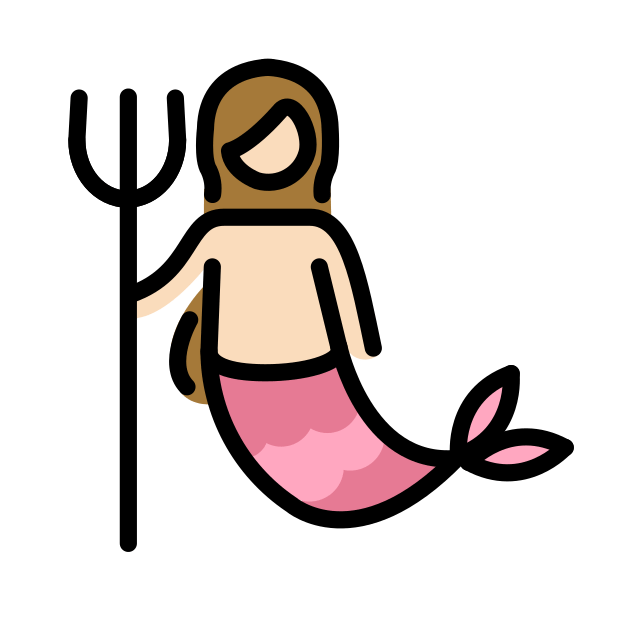
mermaid: light skin tone